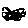
Label: circle